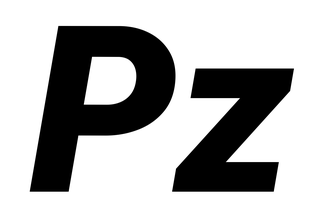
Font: Roboto-Italic_Black_Italic